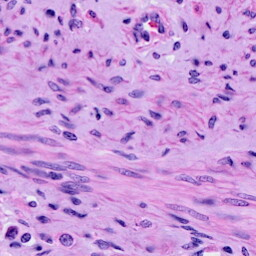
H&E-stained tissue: Cervix